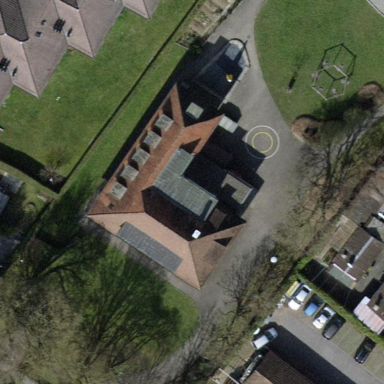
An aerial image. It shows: School.